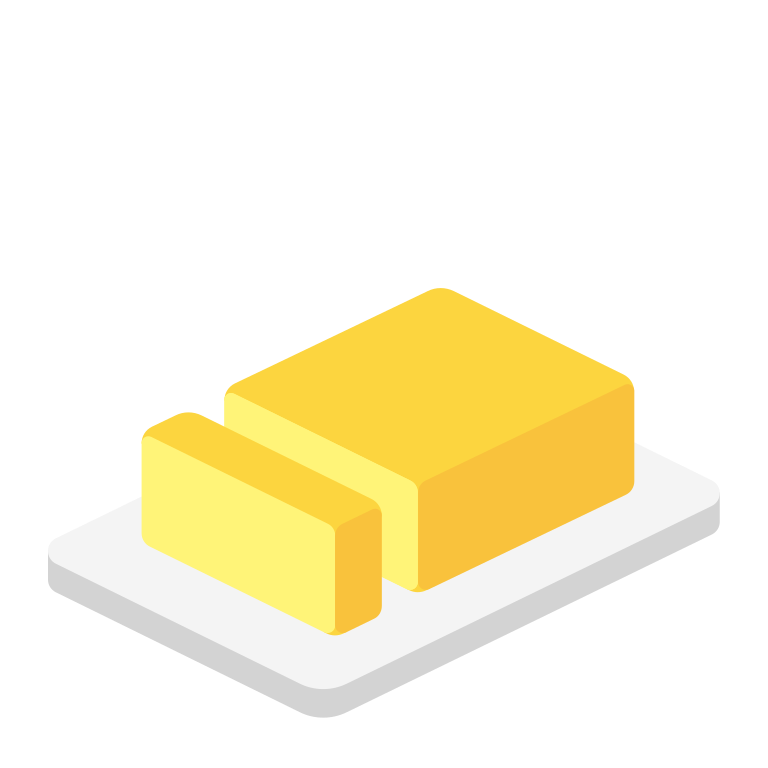
butter flat